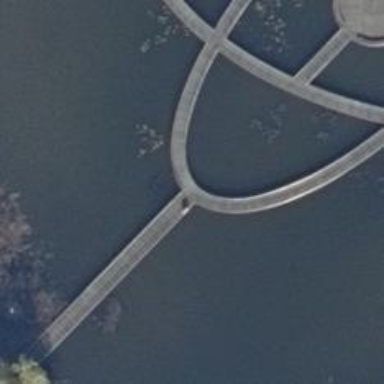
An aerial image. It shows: Footway bridge.